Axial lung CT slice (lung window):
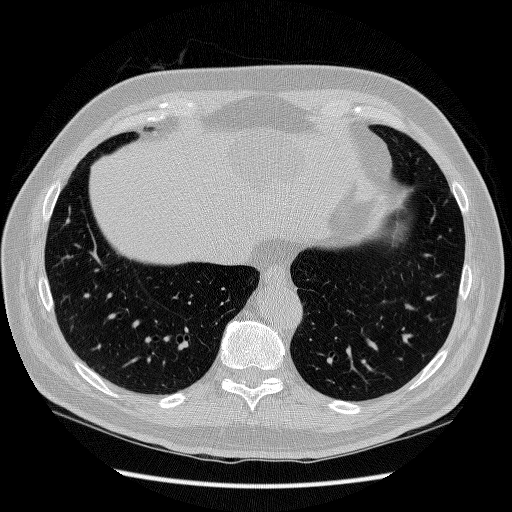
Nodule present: no